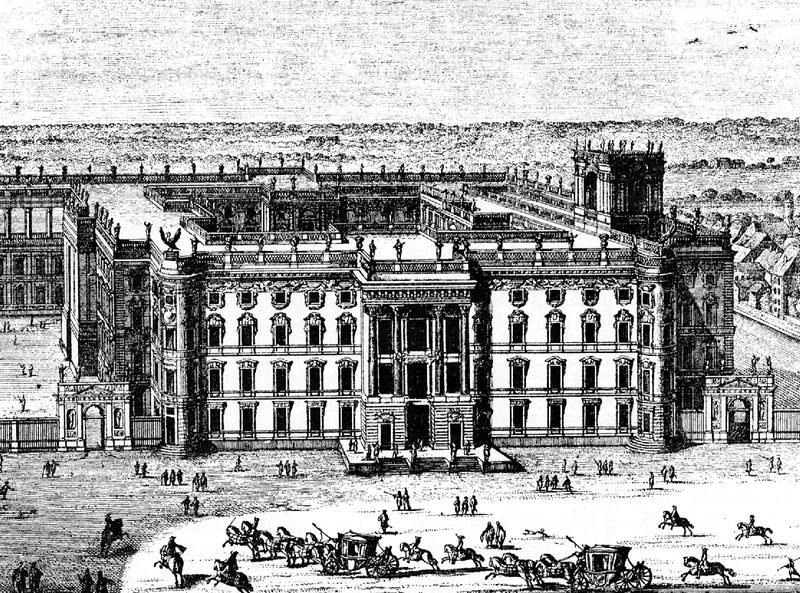
Titel: Stich nach einem Modell für das Berliner Stadtschloss
Künstler: Andreas Schlüter
Schlagwörter: himmel, landschaft, menschen, stadt, skizze, gebäude, haus, schloss, pferde, reiter, italien, vedute, kutsche, kutschen, platz, palast, stich, rathaus, portal, zentrum, regierung, stadtzentrum, kutschen pferde, verwaltungssitz